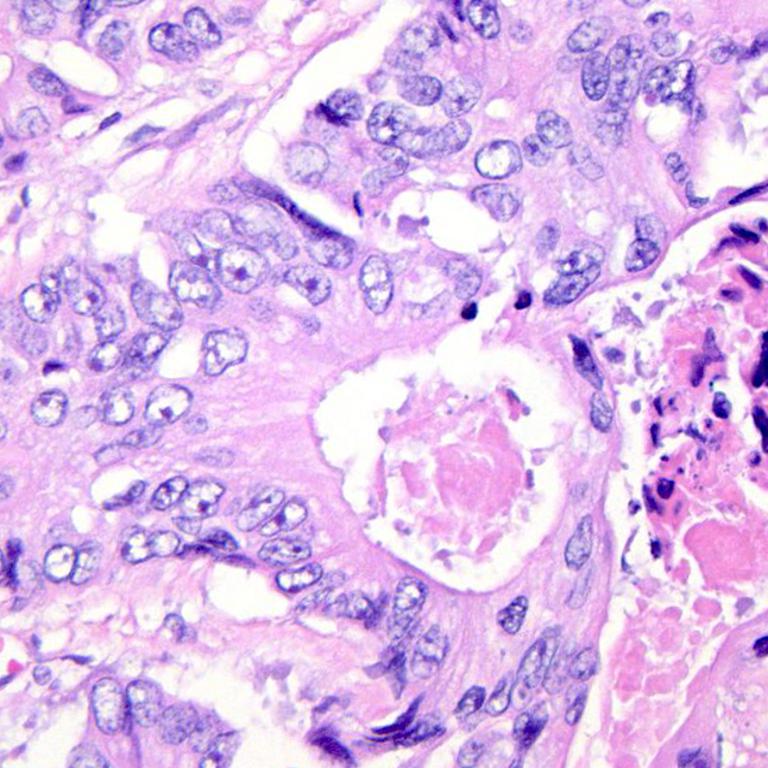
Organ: colon
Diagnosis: adenocarcinomas